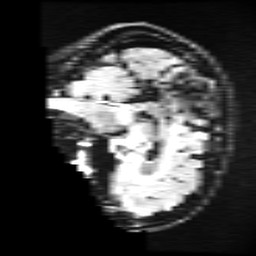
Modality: FLAIR
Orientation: sagittal
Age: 46
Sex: female
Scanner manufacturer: ge
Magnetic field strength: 3 T
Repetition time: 11 s
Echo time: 0.1497 s